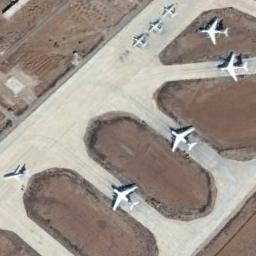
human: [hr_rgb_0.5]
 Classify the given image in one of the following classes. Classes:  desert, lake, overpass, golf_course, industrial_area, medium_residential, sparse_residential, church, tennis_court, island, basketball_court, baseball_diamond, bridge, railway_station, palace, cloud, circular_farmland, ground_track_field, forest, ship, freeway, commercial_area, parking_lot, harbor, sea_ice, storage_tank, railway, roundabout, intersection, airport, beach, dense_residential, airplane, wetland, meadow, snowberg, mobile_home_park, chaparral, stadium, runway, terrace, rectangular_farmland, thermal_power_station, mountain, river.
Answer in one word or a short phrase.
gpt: airplane